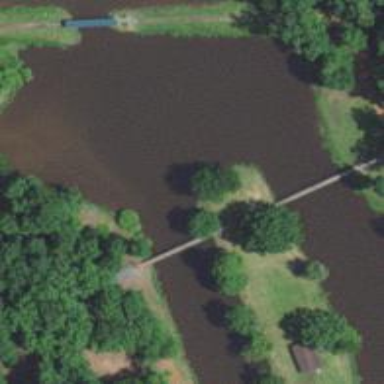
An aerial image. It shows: Footway bridge.